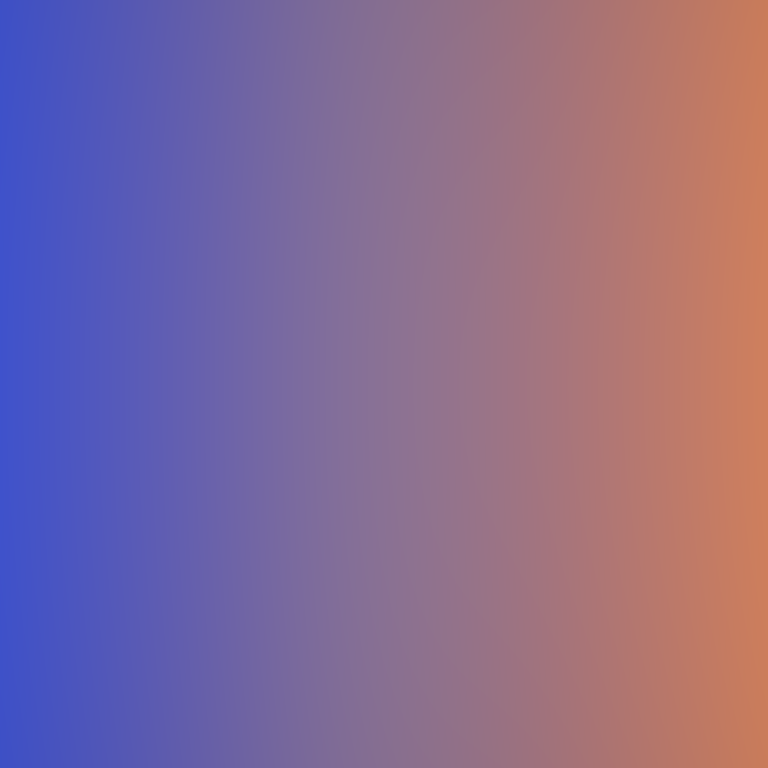
Abstract light effect, smooth gradient from deep blue to warm orange, serene atmosphere, soft blend, no room, no furniture, no objects.